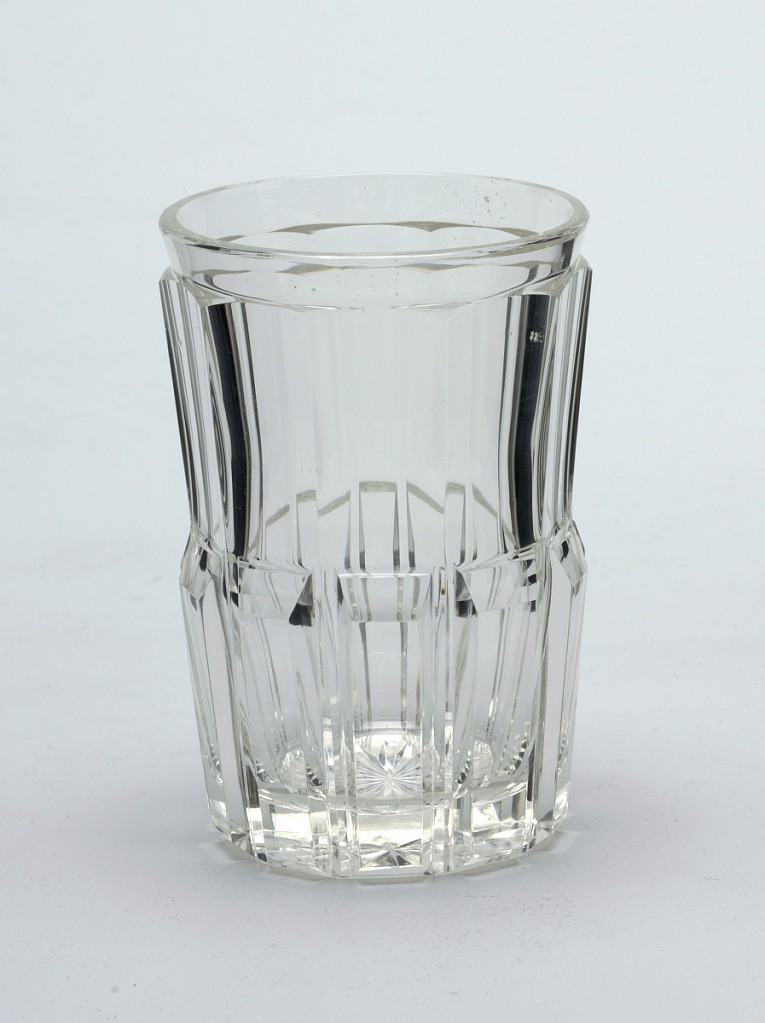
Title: No. 2
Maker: Josef Lobmeyr Senior, Austrian, 1792 - 1855
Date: ca. 1835
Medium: Mouth-blown crystal, faceted and relief-prismatic-cut and polished
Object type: Beer tumbler
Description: Mouth-blown crystal beer tumbler, faceted and relief-prismatic-cut and polished.